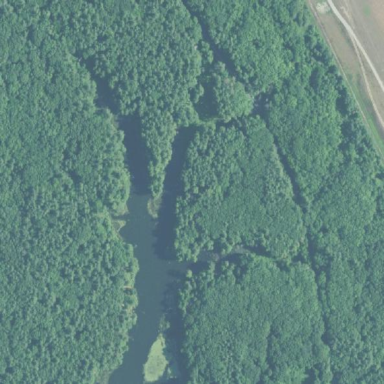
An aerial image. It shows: Forest with mixture of leaf types and cycles.